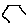
Label: hexagon